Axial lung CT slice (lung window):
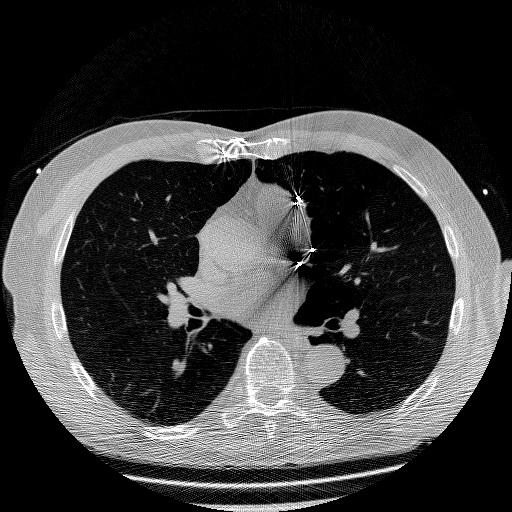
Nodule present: no